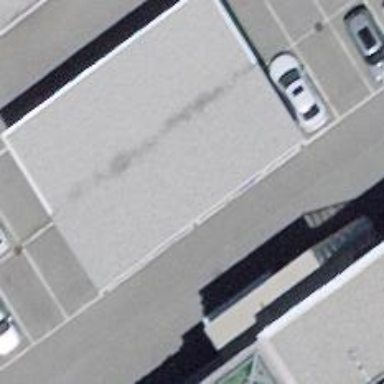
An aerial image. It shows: Garage building.